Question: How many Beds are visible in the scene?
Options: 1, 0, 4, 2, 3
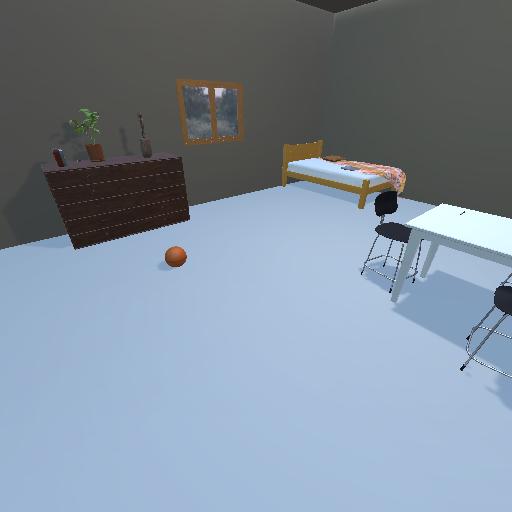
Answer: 1